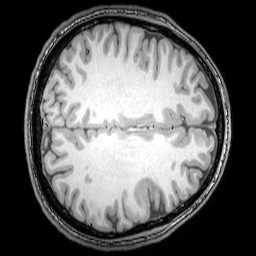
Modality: T1w
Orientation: axial
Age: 25
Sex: male
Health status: healthy
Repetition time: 0.081 s
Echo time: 0.037 s